Field crop: tomato
Growth stage: 1
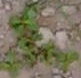
Species: portulaca